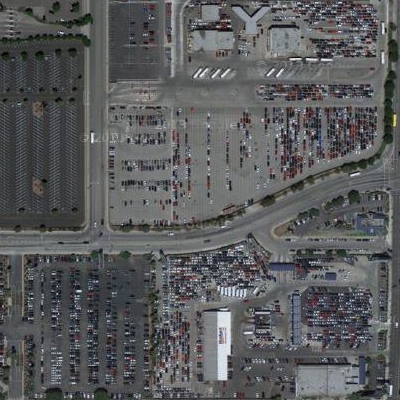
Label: gParking